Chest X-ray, PA view. Patient: 32 years old, sex F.
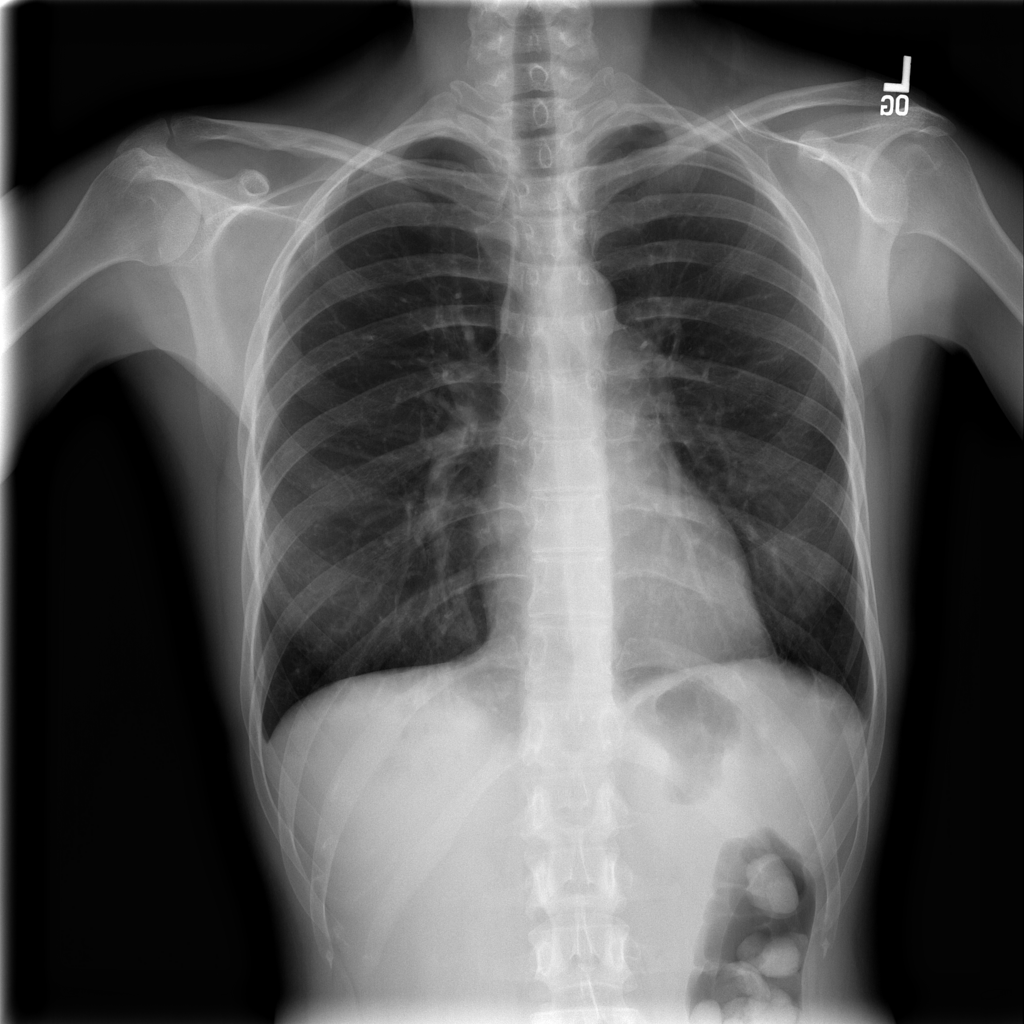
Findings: Infiltration, Mass, Pneumonia